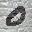
Label: 0